Aerial crown-view tile of a tropical tree (Barro Colorado Island, Panama), acquired 20250317:
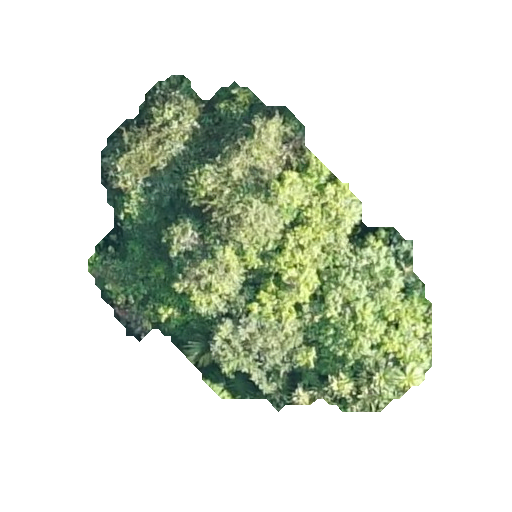
Species: Protium tenuifolium
GBIF accepted scientific name: Protium tenuifolium
Crown area: 114.448 m²